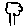
Label: tree